Field crop: tomato
Growth stage: 2
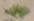
Species: solanum